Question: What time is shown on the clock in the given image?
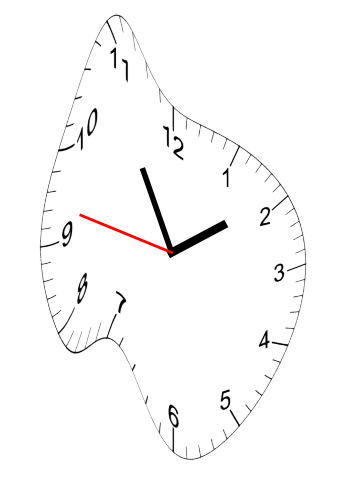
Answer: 01:54:47